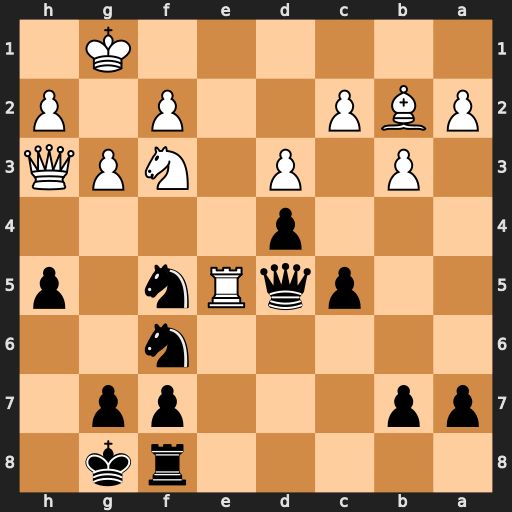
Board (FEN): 5rk1/pp3pp1/5n2/2pqRn1p/3p4/1P1P1NPQ/PBP2P1P/6K1
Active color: b
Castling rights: -
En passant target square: -
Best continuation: Qxf3 Qxf5 Qd1+